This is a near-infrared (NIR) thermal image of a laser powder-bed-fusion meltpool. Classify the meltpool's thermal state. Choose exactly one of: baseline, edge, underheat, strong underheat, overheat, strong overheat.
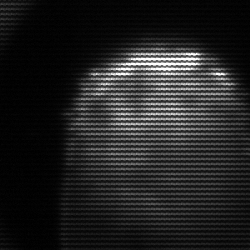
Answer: edge